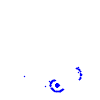
Particle: pion